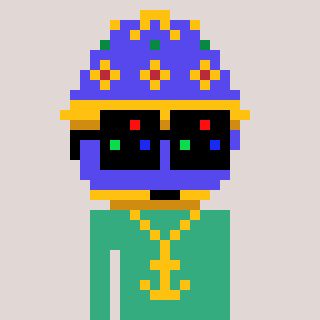
a pixel art character with square black sunglasses, a faberge-shaped head and a teal-colored body on a warm background